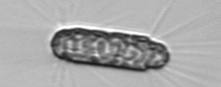
Label: Corethron_hystrix